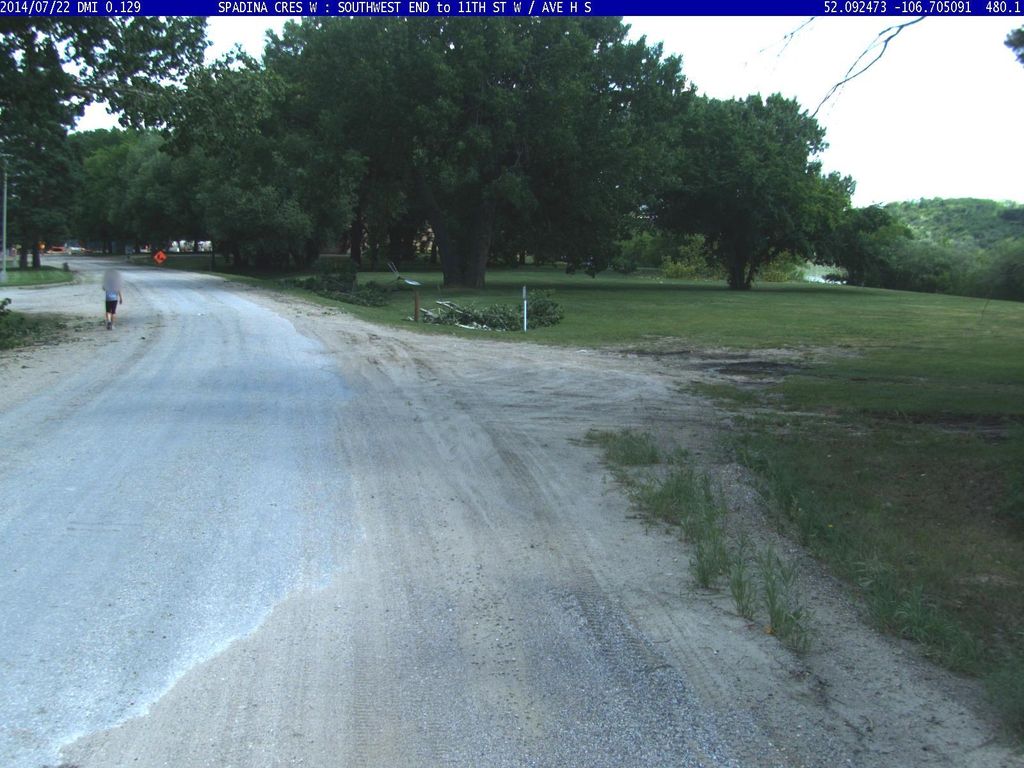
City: saskatoon